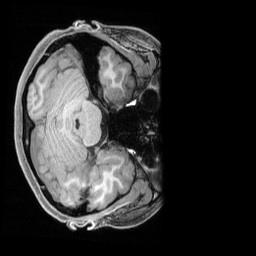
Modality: T1w
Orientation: axial
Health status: healthy
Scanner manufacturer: siemens
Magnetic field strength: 3 T
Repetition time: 2.4 s
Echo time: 0.00201 s